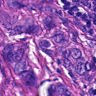
Metastatic tissue present: yes